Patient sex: F
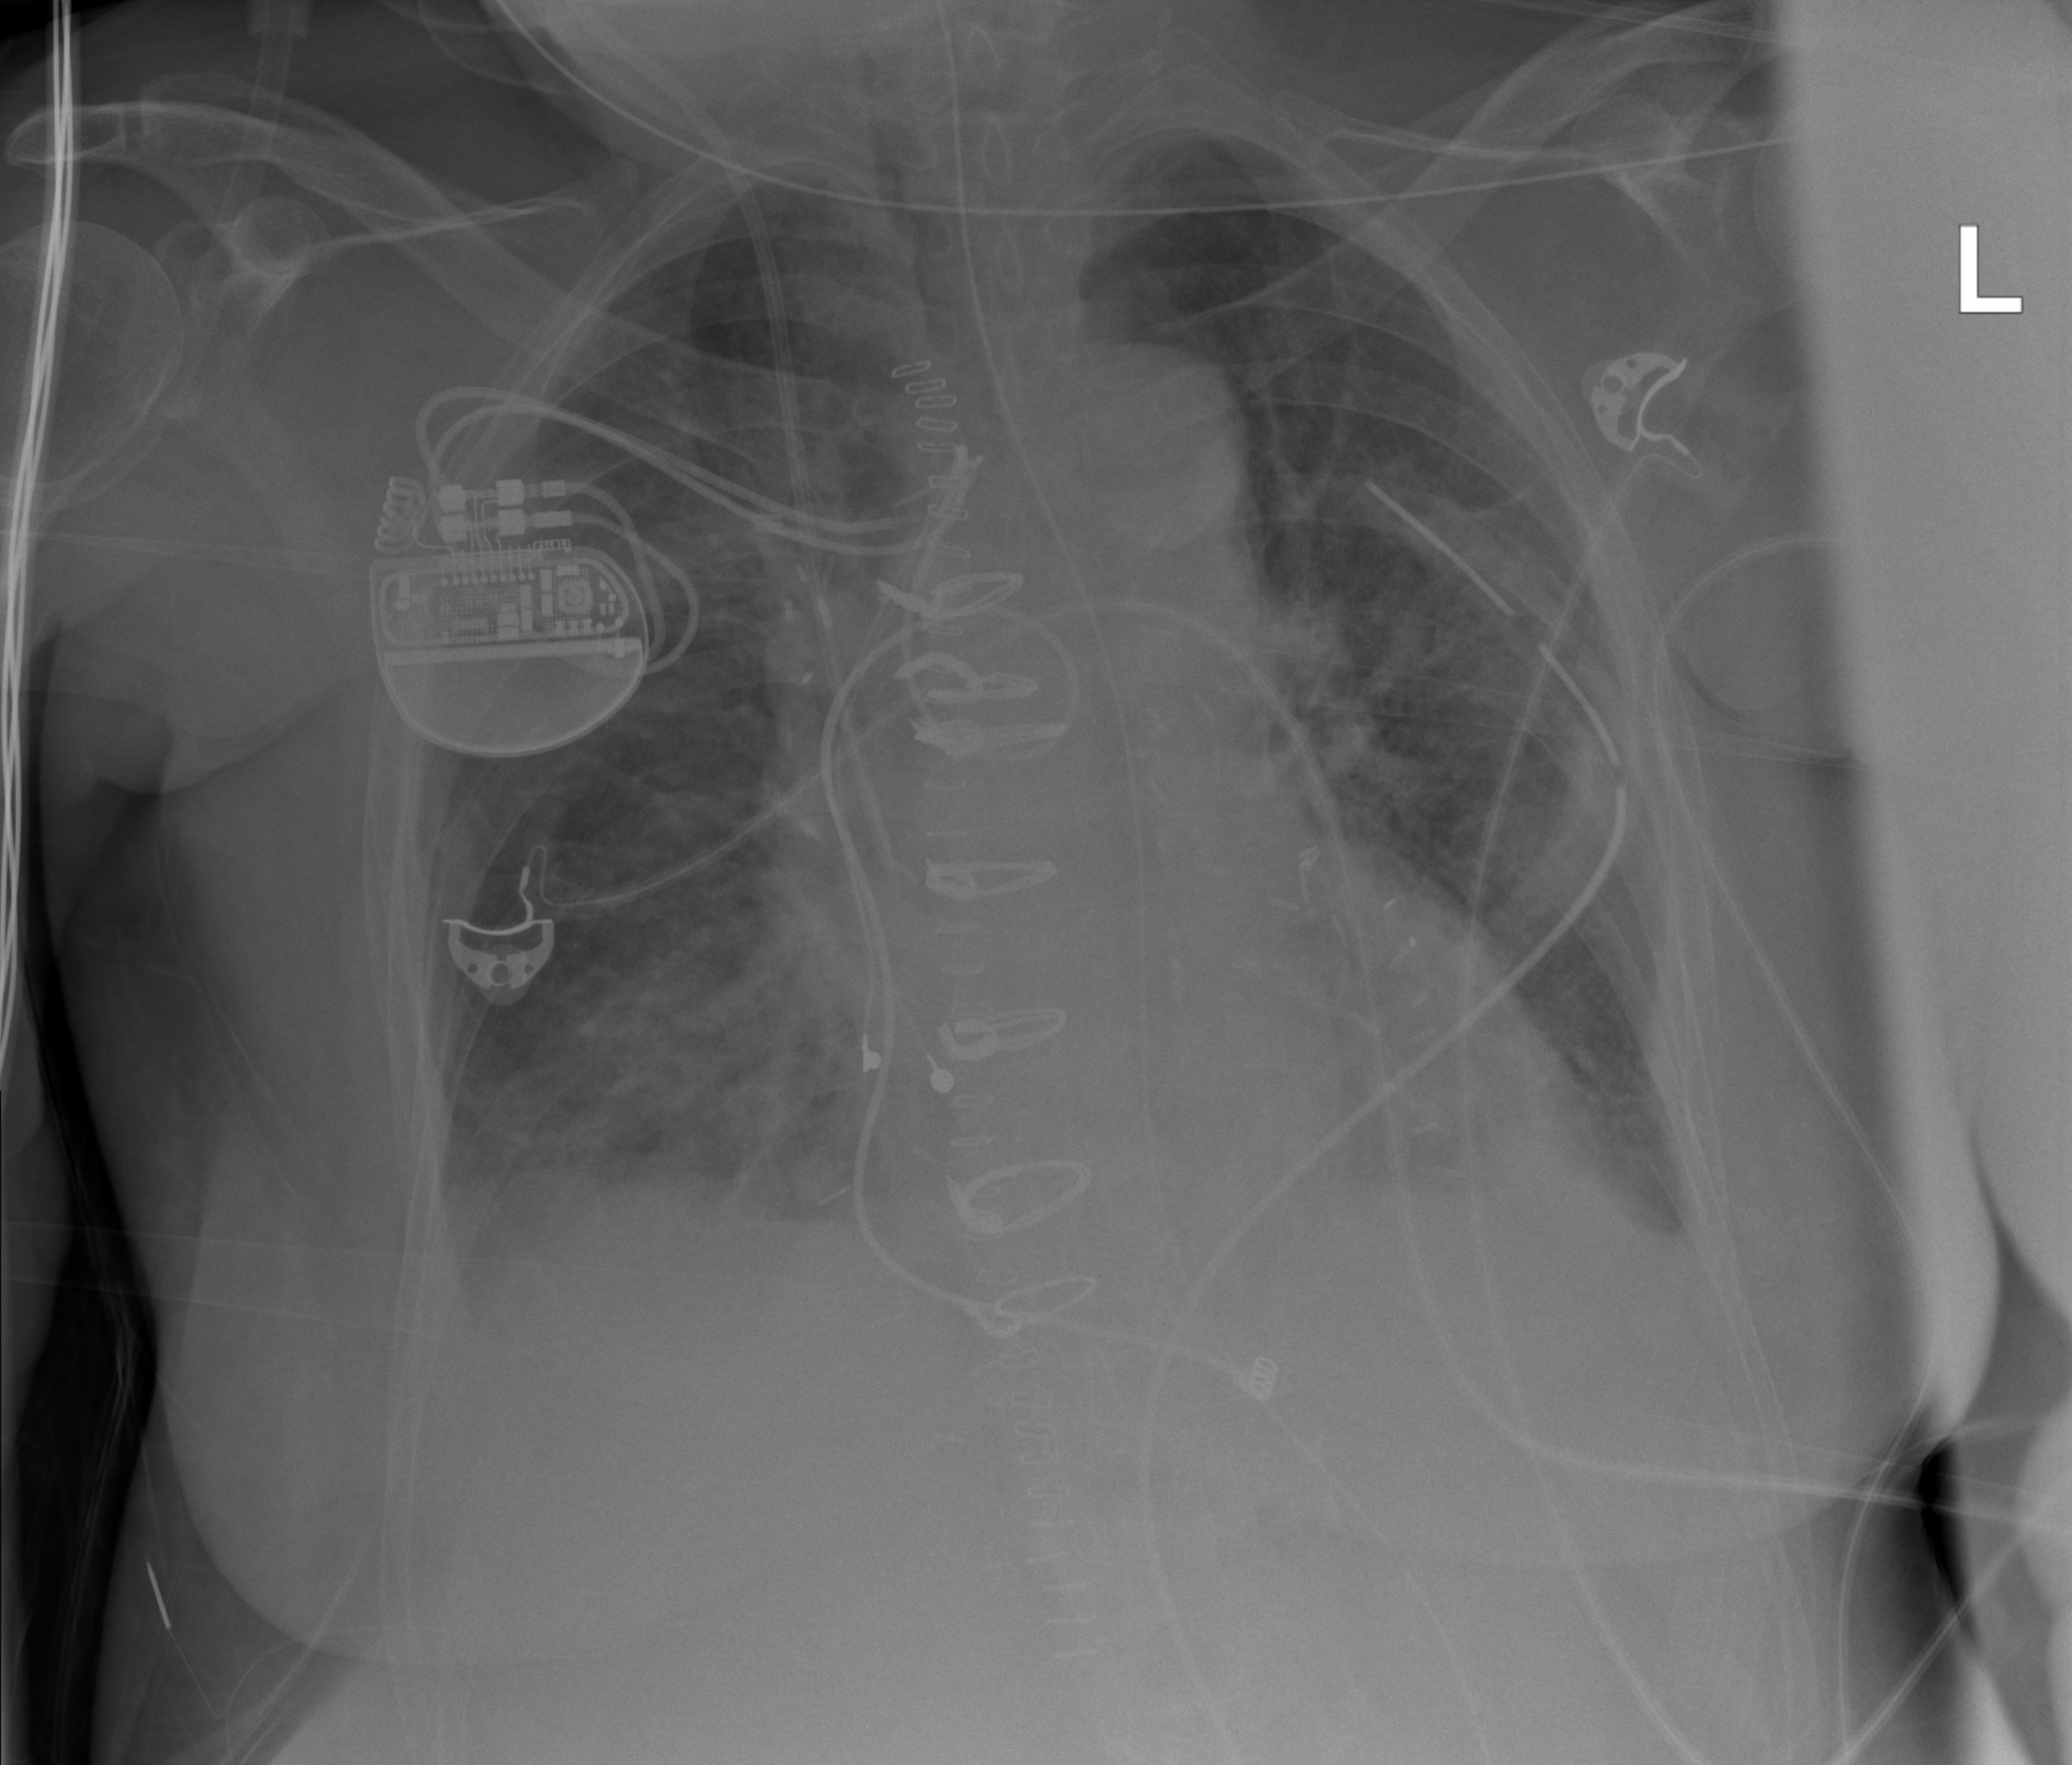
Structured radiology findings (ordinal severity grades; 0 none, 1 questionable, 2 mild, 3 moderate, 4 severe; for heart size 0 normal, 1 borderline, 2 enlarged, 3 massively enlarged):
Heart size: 0
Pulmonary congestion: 2
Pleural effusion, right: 0
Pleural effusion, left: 0
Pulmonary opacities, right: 1
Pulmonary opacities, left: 0
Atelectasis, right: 2
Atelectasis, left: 2